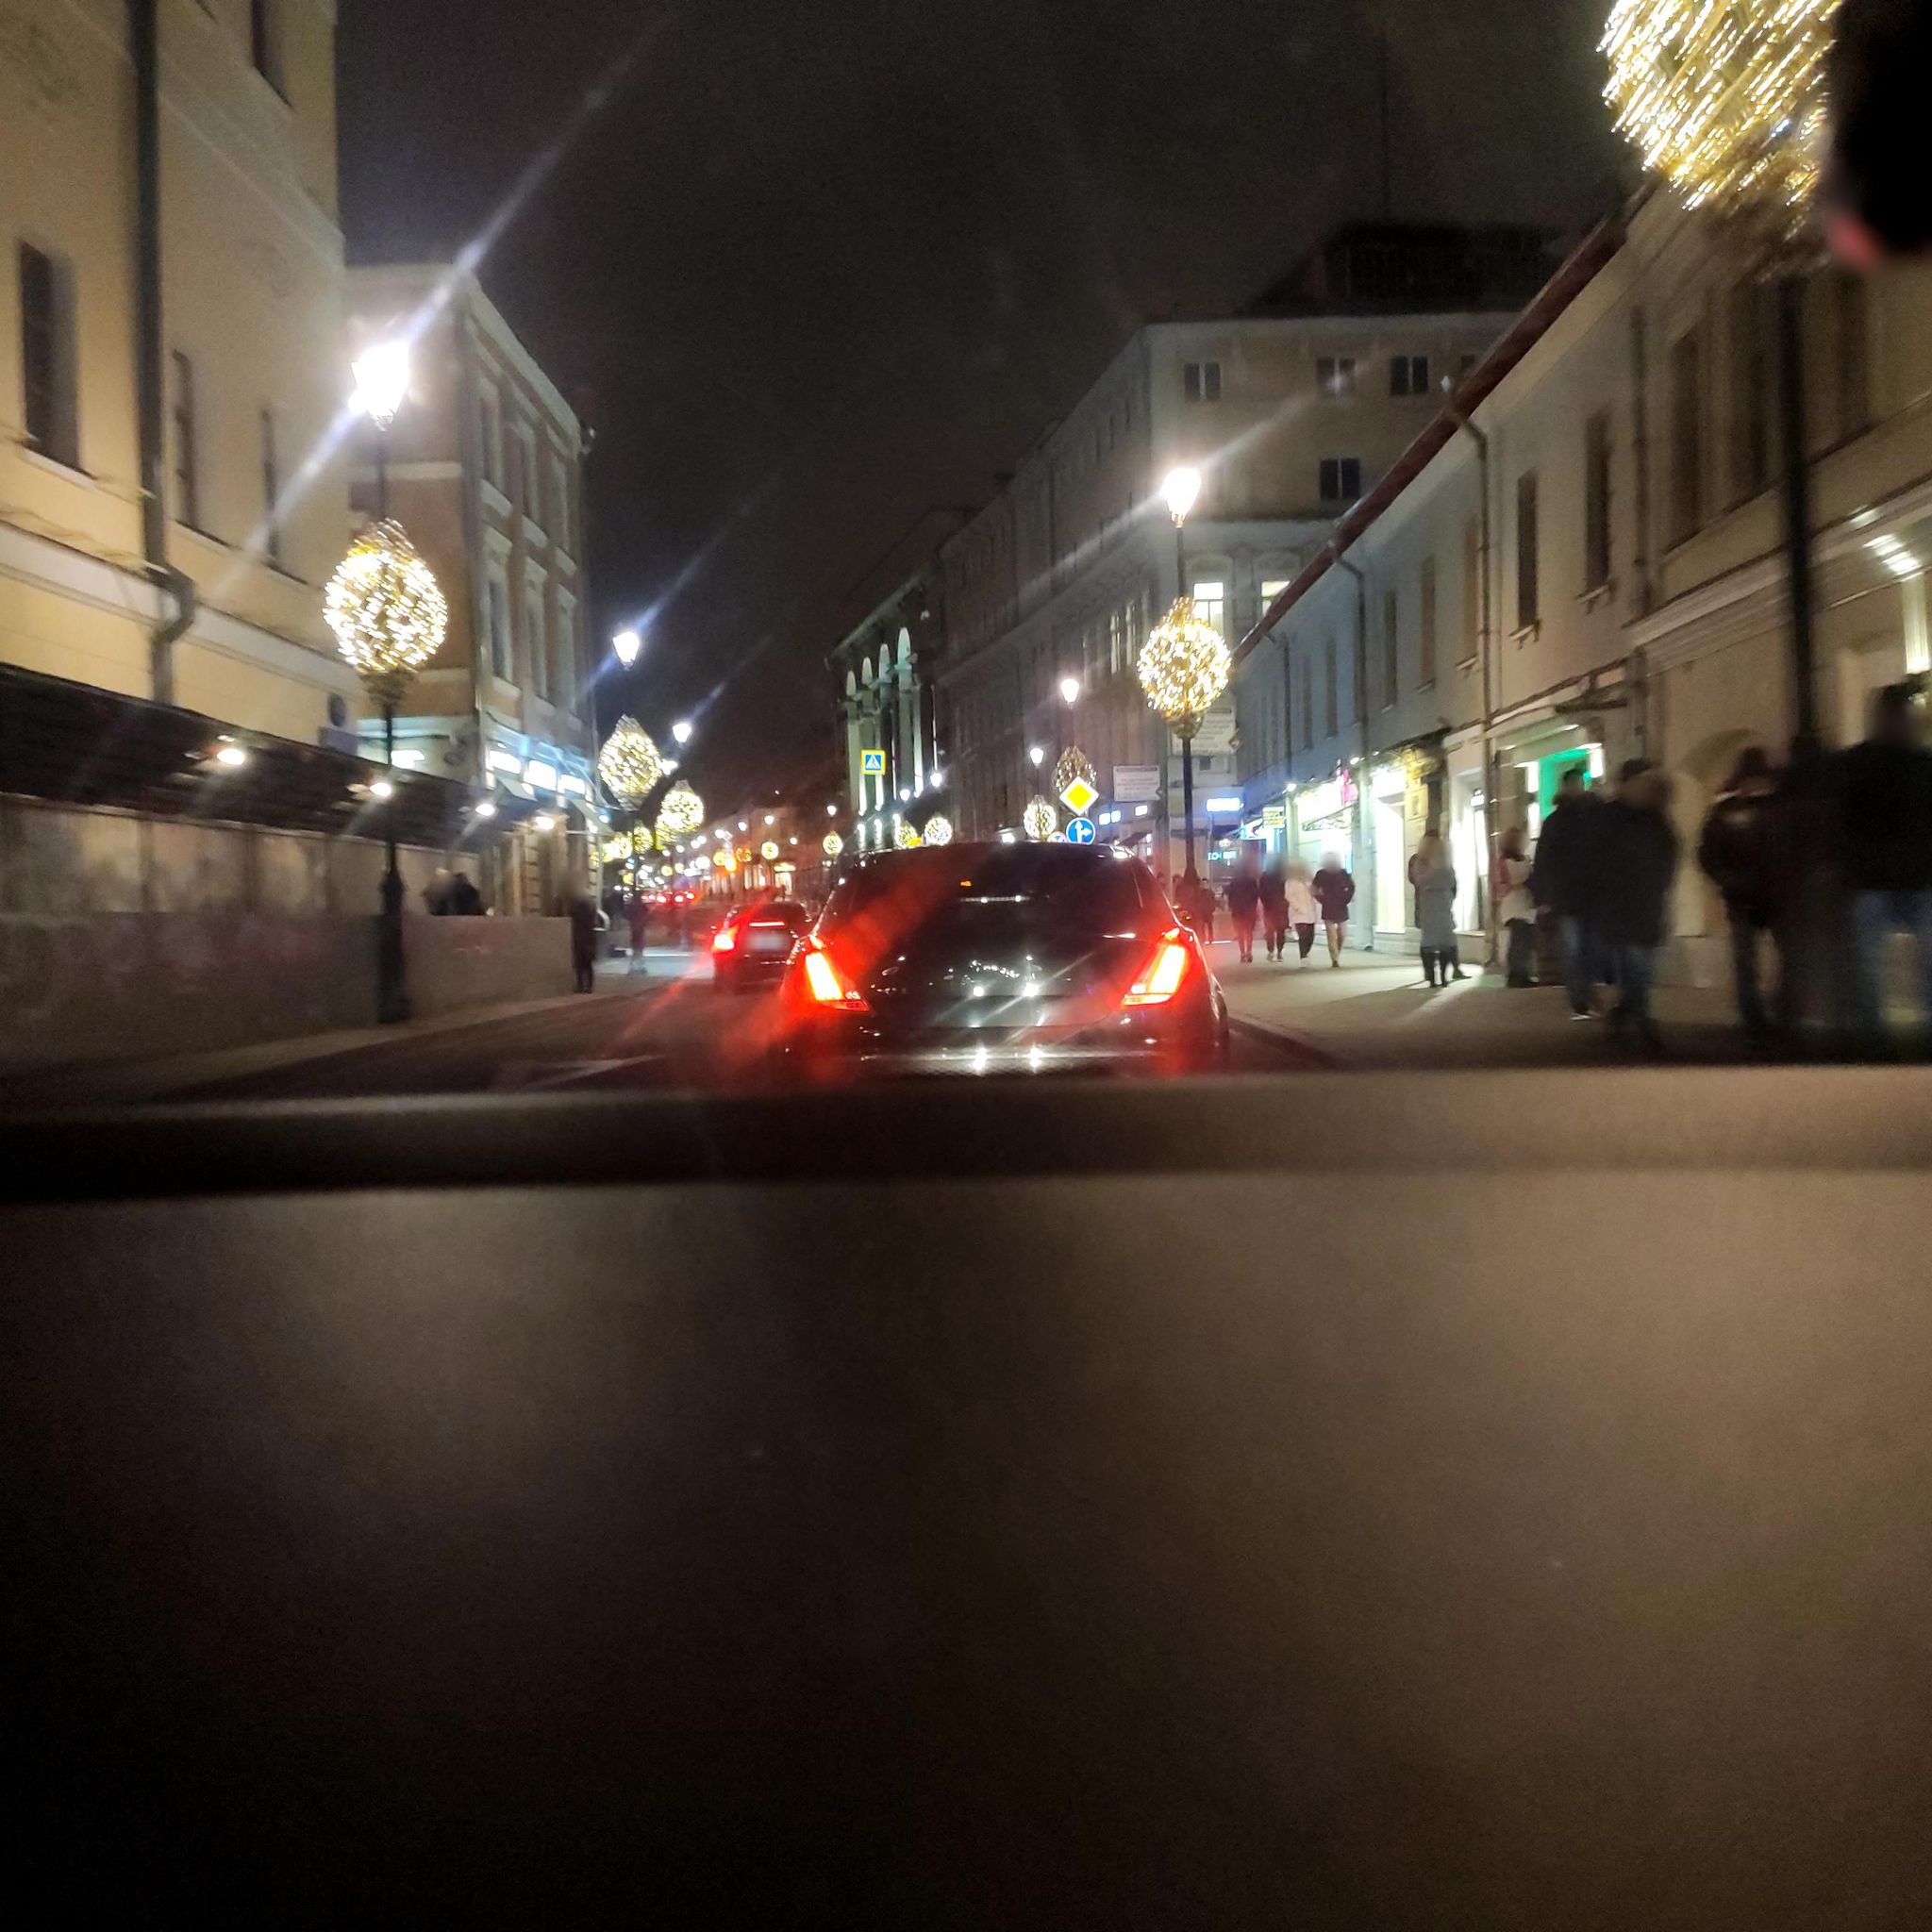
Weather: clear
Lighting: night
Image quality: slightly poor
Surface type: driving surface
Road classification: secondary
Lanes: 2
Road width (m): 3.6
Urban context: urban centre
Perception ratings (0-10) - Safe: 2.36, Lively: 6.84, Beautiful: 7.54, Boring: 1.58, Depressing: 5.69, Wealthy: 5.09